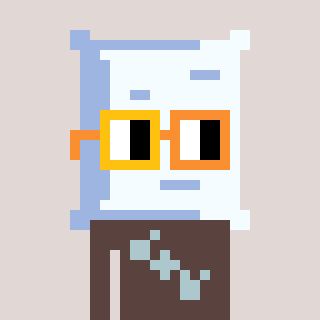
a pixel art character with square yellow and orange glasses, a pillow-shaped head and a darkbrown-colored body on a warm background